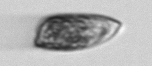
Label: Prorocentrum_dentatum